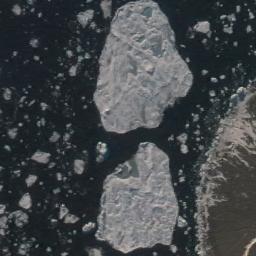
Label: sea_ice